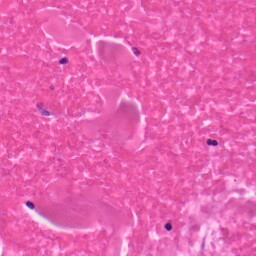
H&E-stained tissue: Skin